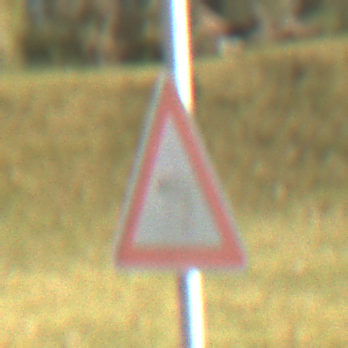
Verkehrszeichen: KurveLinks
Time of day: MorningAfternoon
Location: Outdoor (Nature)
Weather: PartlyCloudy
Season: NotSpecified
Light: Natural